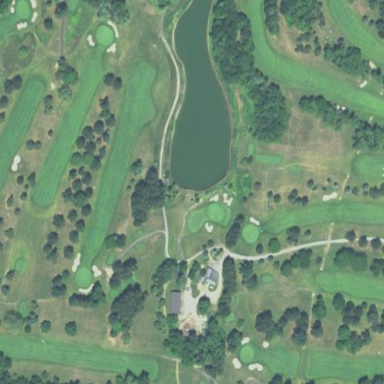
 place for golfing and leisure activities."